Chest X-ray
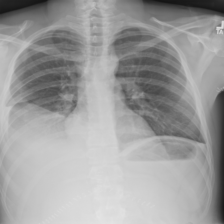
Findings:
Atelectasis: negative
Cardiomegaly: negative
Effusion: positive
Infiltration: negative
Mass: negative
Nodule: negative
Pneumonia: negative
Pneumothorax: negative
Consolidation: negative
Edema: negative
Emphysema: negative
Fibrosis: negative
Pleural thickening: negative
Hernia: negative